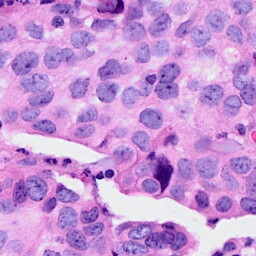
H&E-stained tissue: Breast